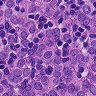
Metastatic tissue present: yes